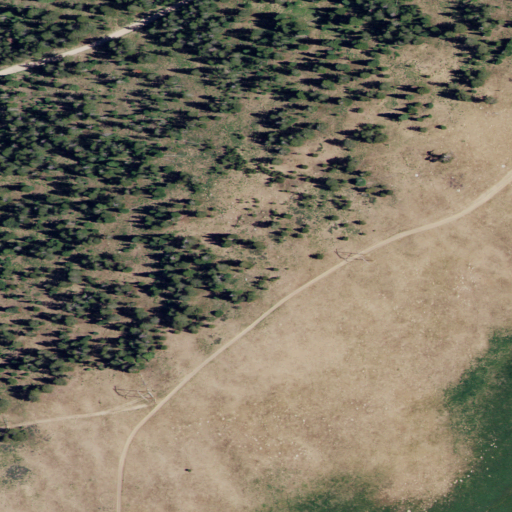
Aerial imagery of plain(s) in Idaho named Paris Flat containing shrub, evergreen forest, open development, grassland, mixed forest, woody wetlands, and low intensity development